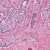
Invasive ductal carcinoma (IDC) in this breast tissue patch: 1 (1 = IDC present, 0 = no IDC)